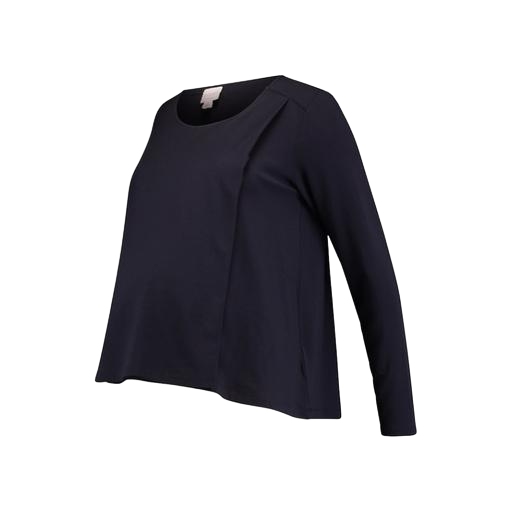
blue maternity/nursing top, her longsleeve top, front l/s top, white background